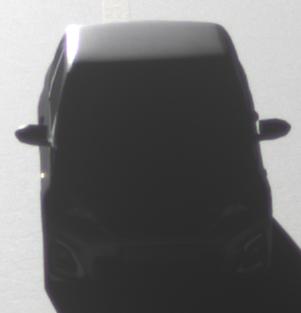
Make: Peugeot
Model: 108 1.0 VTi 68
Detailed model: 108
Model produced from: 2015/03
Model produced until: 2016/10
Doors: 3
Color: gray
Road condition: dry road
Daytime: sunrise or sunset
Contrast: high contrast